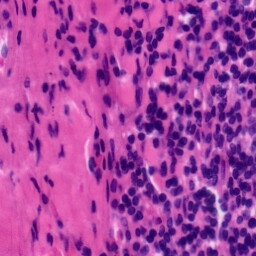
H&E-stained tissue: Tonsil